Interaction volume radius: 5 \u00c5
Interaction volume height: 30 \u00c5
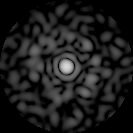
Disorder parameter: 0.8407